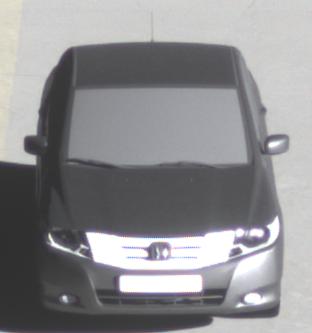
Make: Honda
Model: City
Detailed model: Gen. 6
Model produced from: 2008
Model produced until: 2013
Doors: 4
Color: gray
Road condition: dry road
Daytime: morning or afternoon
Contrast: high contrast